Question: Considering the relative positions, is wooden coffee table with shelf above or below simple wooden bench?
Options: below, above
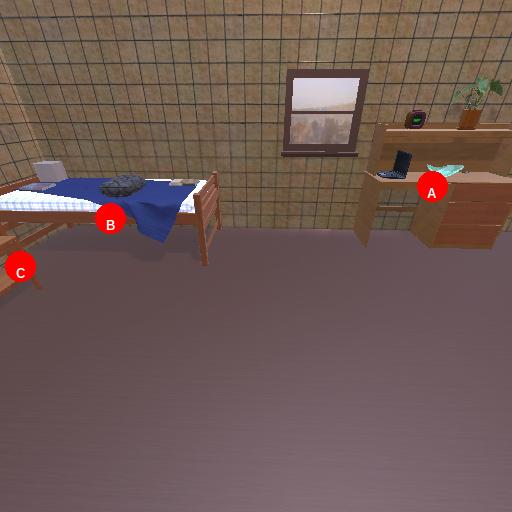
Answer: below